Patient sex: F
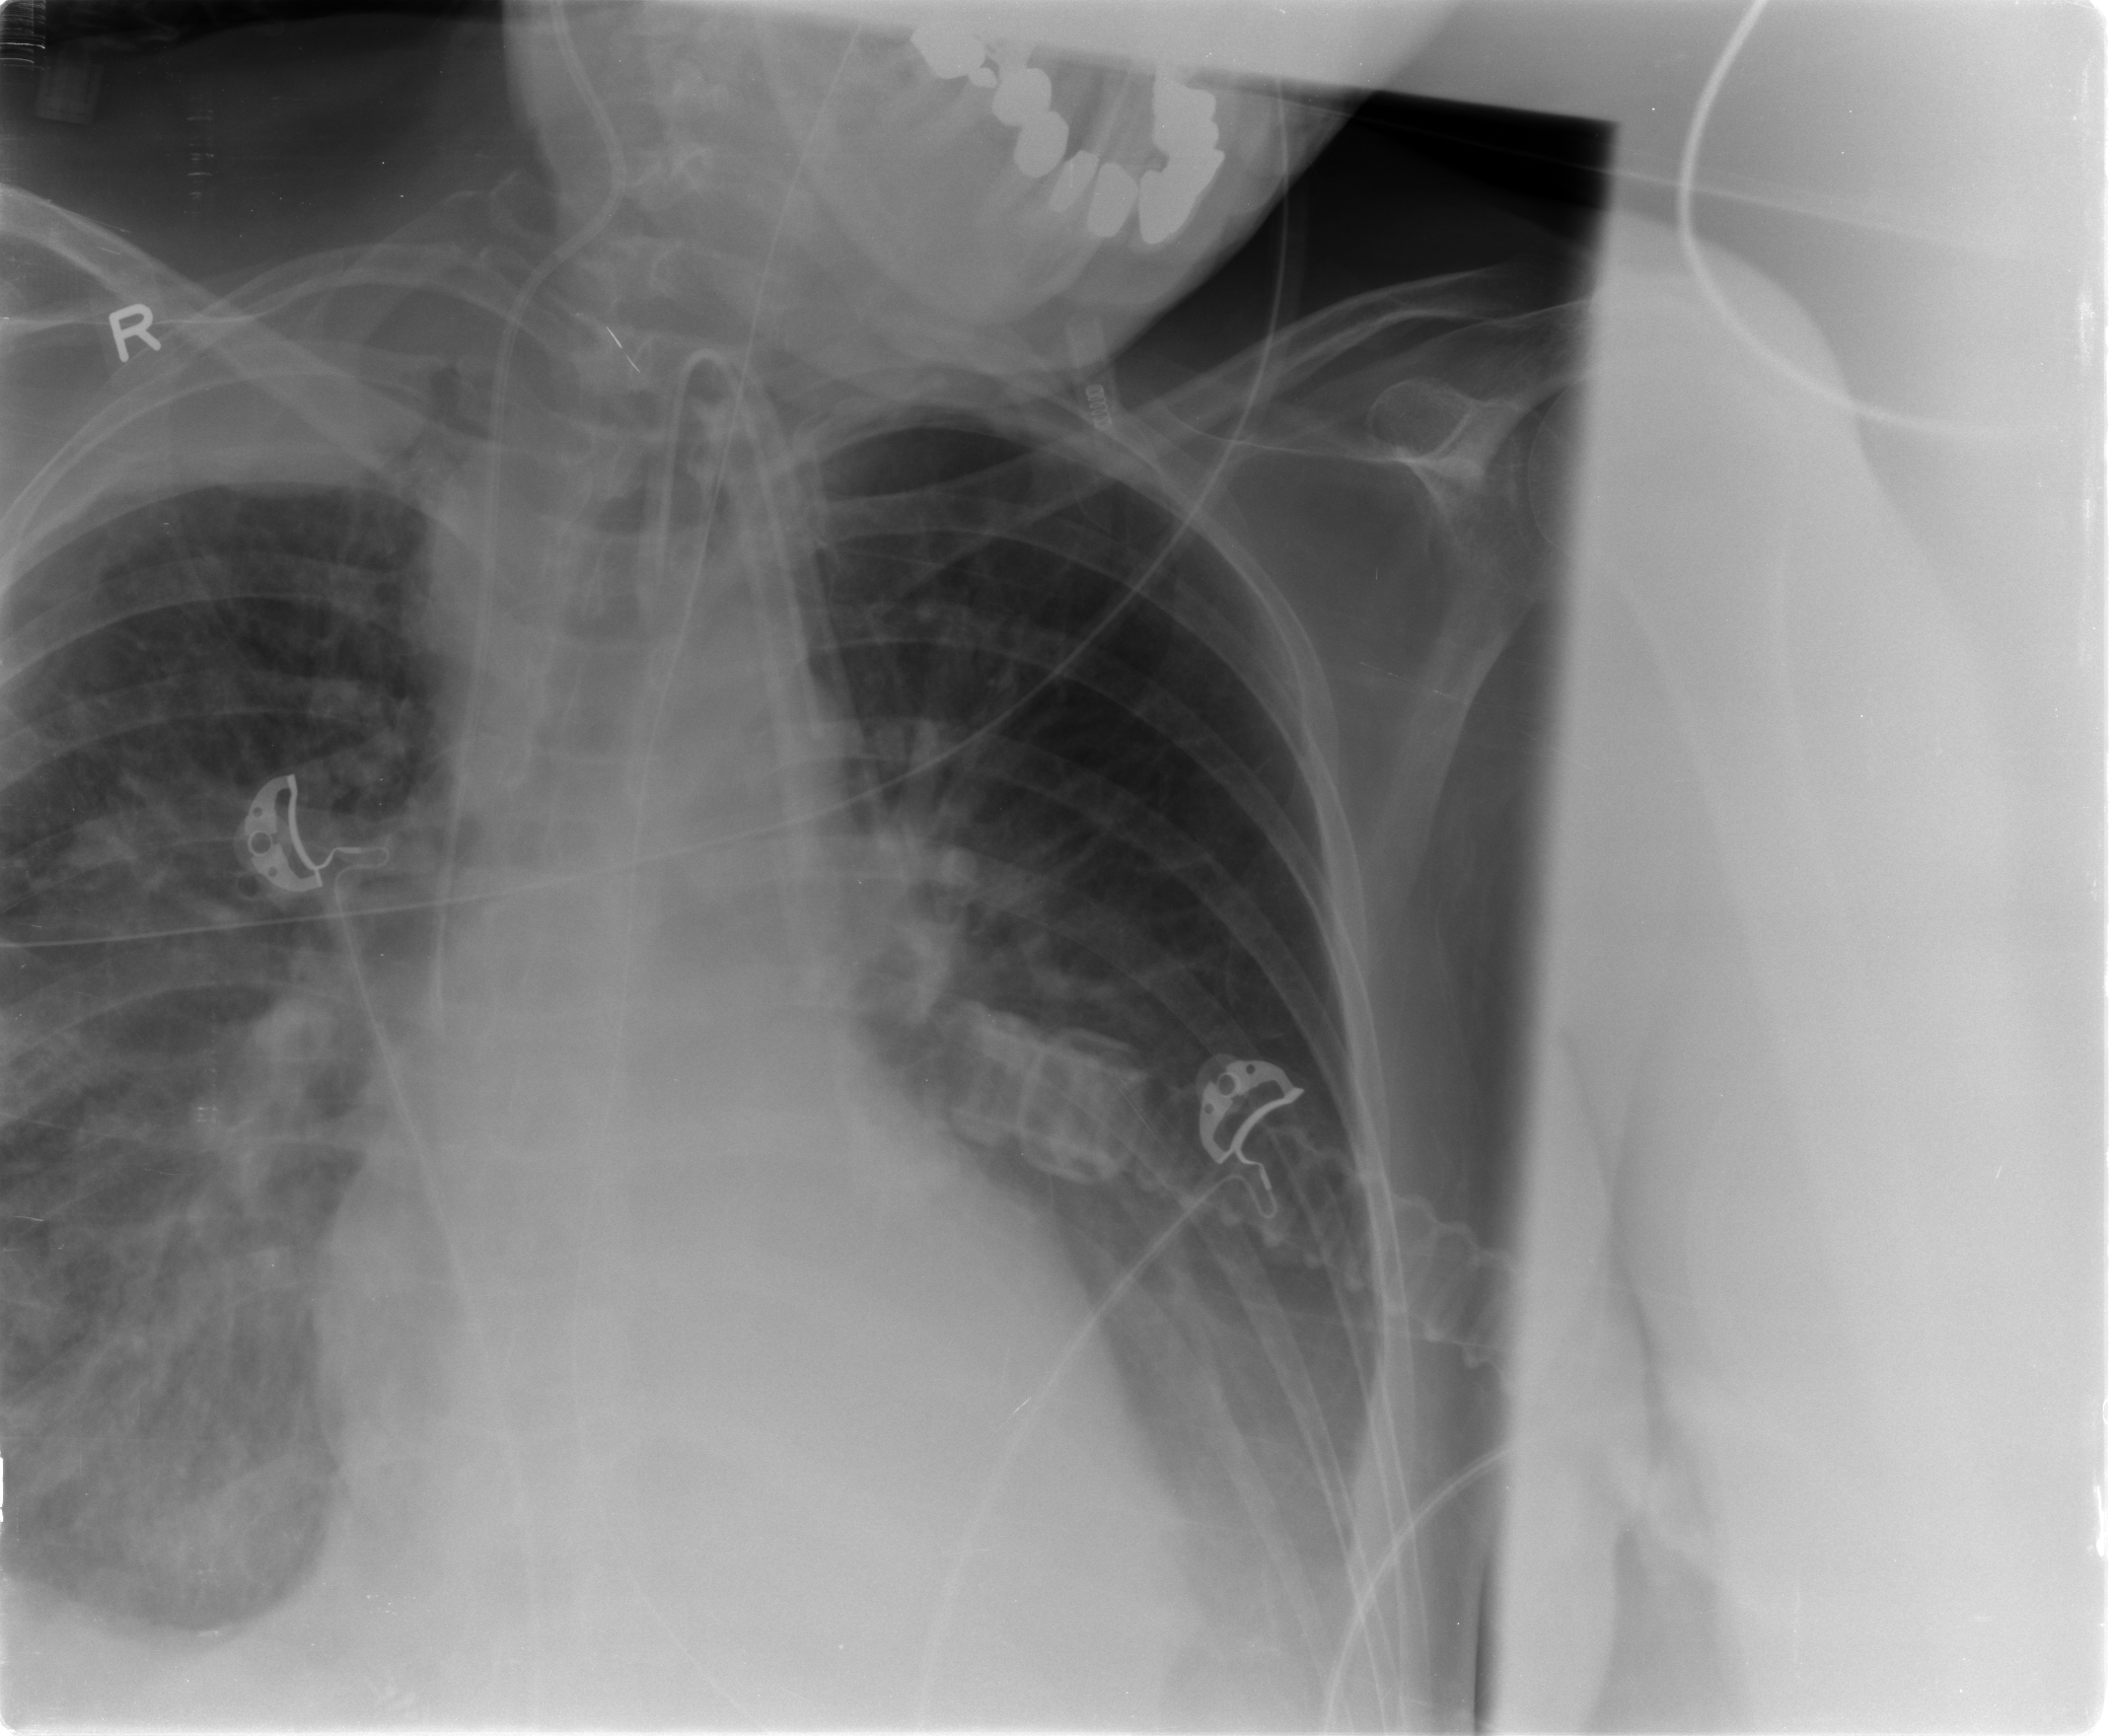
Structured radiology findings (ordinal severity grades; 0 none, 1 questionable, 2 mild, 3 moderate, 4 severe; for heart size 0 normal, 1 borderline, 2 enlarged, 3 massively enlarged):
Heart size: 0
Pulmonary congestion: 2
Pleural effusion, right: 2
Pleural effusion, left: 2
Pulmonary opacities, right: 2
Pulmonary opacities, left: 0
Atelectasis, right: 2
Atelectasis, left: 2